Question: This is my code, i am using firefox's firebug (console.info)
'''
var productMap = {
"1": "IIR"
};
$(xml).find('ConfigInfo').each(function(){
var pid = $(this).find('productId').text();
$(this).find('productId').text(productMap[pid]);
console.info($(this).find('productId').text());
});
$(xml).find('ConfigInfo').each(function(){
console.info($(this).find('productId').text());
});
'''
My Xml
'''
<list>
<com.abc.db.ConfigInfo>
<cfgId>83</cfgId>
<cfgName>test</cfgName>
<cfgDesc>test</cfgDesc>
<cfgType>test</cfgType>
<fileName>csmclientbenz.xml</fileName>
<absolutePath>../webapps/csm/files//1-105101/csmclientbenz.xml</absolutePath>
<emailAddress>rmargasa@abc.com</emailAddress>
<projectId>1-105101</projectId>
<hostname>benz</hostname>
<createDate>2011-06-15 15:29:55.0 IST</createDate>
<updateDate>2011-06-15 15:29:55.0 IST</updateDate>
<state>1</state>
<productId>1</productId>
</com.abc.db.ConfigInfo>
<com.abc.db.ConfigInfo>
<cfgId>102</cfgId>
<cfgName>cfgname1</cfgName>
<cfgDesc>test</cfgDesc>
<cfgType>test</cfgType>
<fileName>csmclientestilo.xml</fileName>
<absolutePath>../webapps/csm/files//1-105101/csmclientestilo.xml</absolutePath>
<emailAddress>rmargasa@abc.com</emailAddress>
<projectId>1-105101</projectId>
<hostname>estilo</hostname>
<createDate>2011-06-20 18:26:03.0 IST</createDate>
<updateDate>2011-06-20 18:26:03.0 IST</updateDate>
<state>1</state>
<productId>1</productId>
</com.abc.db.ConfigInfo>
</list>
'''
My jqGrid code
'''
var xmlDoc = $.parseXML(xml);
$('#configDiv').empty();
$('<div width="100%">')
.attr('id','configDetailsGrid')
.html('<table id="list1" width="100%"></table>'+
'<div id="gridpager"></div>'+
'</div>')
.appendTo('#configDiv');
var grid = jQuery("#list1");
grid.jqGrid({
datastr : xml,
datatype: 'xmlstring',
colNames:['cfgId','','Name', 'Host', 'Description','Product', 'Type', 'Last Updated Time','Last Updated By',''],
colModel:[
{name:'cfgId',index:'cfgId', width:90, align:"right", hidden:true},
{name:'',index:'', width:15, align:"right",edittype:'checkbox',formatter: "checkbox",editoptions: { value:"True:False"},editable:true,formatoptions: {disabled : false}},
{name:'cfgName',index:'cfgName', width:90, align:"right"},
{name:'hostname',index:'hostname', width:90, align:"right"},
{name:'cfgDesc',index:'cfgDesc', width:90, align:"right"},
{name:'productId',index:'productId', width:60, align:"right"},
{name:'cfgType',index:'cfgType', width:60, align:"right"},
{name:'updateDate',index:'updateDate',sorttype:'Date', width:120, align:"right"},
{name:'emailAddress',index:'emailAddress', width:120, align:"right"},
{name:'absolutePath',index:'absolutePath', width:90, align:"right", hidden:true},
],
pager : '#gridpager',
rowNum:10,
scrollOffset:0,
height: 'auto',
autowidth:true,
viewrecords: true,
gridview: true,
xmlReader: {
root : "list",
row: "com\.abc\.db\.ConfigInfo",
userdata: "userdata",
repeatitems: false
},
onSelectRow: function(id,status){
var rowData = jQuery(this).getRowData(id);
configid = rowData['cfgId'];
configname=rowData['cfgName'];
configdesc=rowData['cfgDesc'];
configenv=rowData['cfgType'];
if(status==true)
{
}
rowChecked=1;
currentrow=id;
},
onCellSelect: function(rowid, index, contents, event) {
if(index==2)
{
$(xmlDoc).find('list com\.abc\.db\.ConfigInfo').each(function()
{
//alert($(this).find('cfgId').text()+" "+configid);
if($(this).find('cfgId').text()==configid)
{
configname=$(this).find('cfgName').text();
configdesc=$(this).find('cfgDesc').text();
configenv=$(this).find('cfgType').text();
filename=$(this).find('fileName').text();
updatedate=$(this).find('updateDate').text();
absolutepath=$(this).find('absolutePath').text();
productname=productMap[$(this).find('productId').text()];
}
});
}
}
});
grid.jqGrid('navGrid','#gridpager',{edit:false,add:false,del:false});
'''
This is what i get the output as. : How to replace an xml's node value?

I used 'xml=xml.replace(/<productId>1/g, "<productId>"+productMap['1']);' by adding a '/g' it replaced all my string occurances.
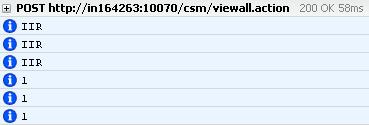
Answer: I assume 'xml' is a string. jQuery does not change the string, it only changes the DOM representation it created by parsing it. Every time you pass the string to jQuery, it parses it anew.
You need to keep a reference to the object jQuery creates:
'''
var $xml = $(xml);
// now change it using $xml
'''
If you want to "serialize" the data again, you have two possibilties:
- <URL>;'- Or append the whole XML to some dummy element'''
var $xml = $('<dummy />').append(xml);
'''
and use 'xml = $xml.html();' later.<URL>You can also append it, you did the processing so that this additional element does not brake your current selectors.
I just saw that jQuery also offers <URL> since version 1.5. This might be helpful too.